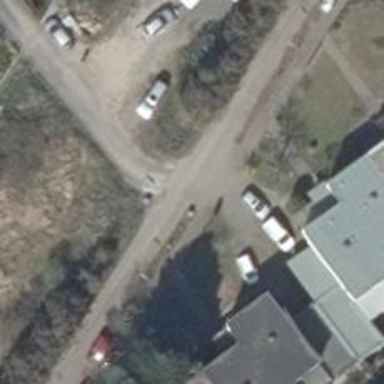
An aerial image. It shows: Residential road.